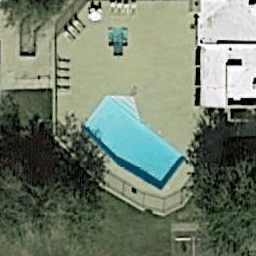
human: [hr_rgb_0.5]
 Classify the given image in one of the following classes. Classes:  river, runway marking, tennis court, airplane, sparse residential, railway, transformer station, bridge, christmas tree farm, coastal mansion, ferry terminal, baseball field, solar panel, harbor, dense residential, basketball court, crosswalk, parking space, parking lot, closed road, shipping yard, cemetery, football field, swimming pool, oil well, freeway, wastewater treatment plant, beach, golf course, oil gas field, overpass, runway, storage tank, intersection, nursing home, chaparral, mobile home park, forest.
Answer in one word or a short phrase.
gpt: swimming pool